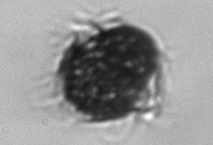
Label: Mesodinium